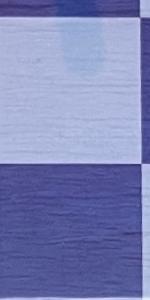
Label: Empty